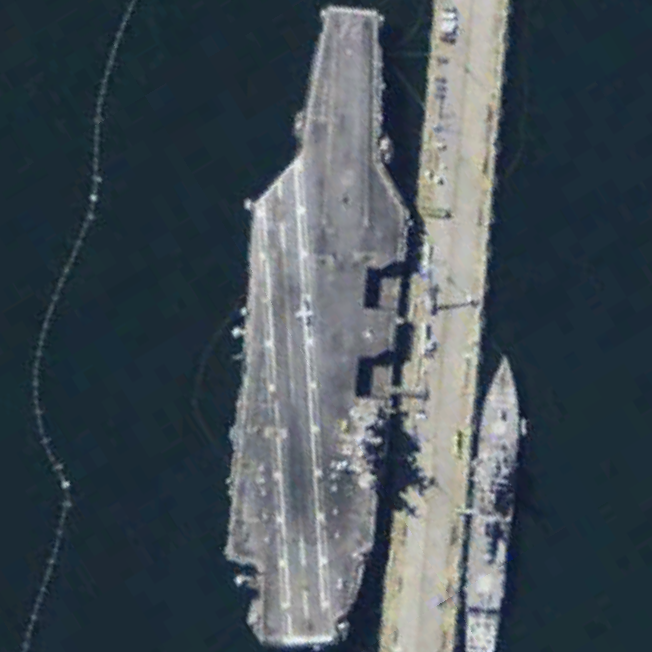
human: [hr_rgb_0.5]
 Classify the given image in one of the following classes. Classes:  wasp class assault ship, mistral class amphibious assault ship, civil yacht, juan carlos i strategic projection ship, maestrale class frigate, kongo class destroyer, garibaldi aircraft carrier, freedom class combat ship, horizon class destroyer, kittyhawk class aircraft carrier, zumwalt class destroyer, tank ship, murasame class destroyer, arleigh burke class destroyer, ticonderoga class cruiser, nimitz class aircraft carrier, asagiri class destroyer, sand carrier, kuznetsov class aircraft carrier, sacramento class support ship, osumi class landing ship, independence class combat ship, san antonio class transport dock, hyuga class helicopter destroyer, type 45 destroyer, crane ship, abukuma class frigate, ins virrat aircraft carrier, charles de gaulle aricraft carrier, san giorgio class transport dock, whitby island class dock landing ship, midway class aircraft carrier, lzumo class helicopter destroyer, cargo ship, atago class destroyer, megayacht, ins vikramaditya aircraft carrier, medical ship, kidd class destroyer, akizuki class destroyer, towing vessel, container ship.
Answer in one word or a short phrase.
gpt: Nimitz class aircraft carrier